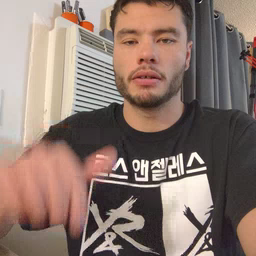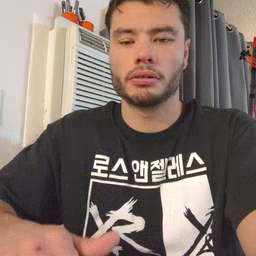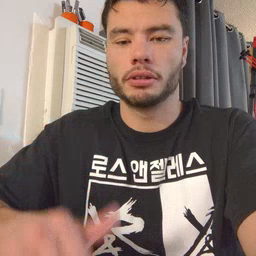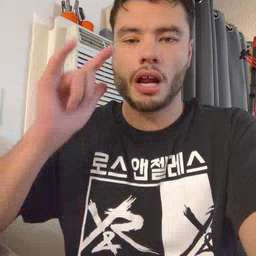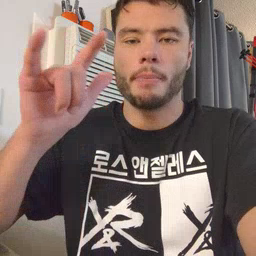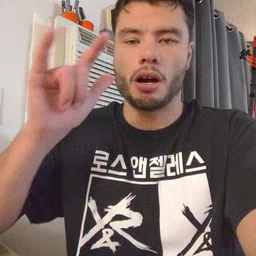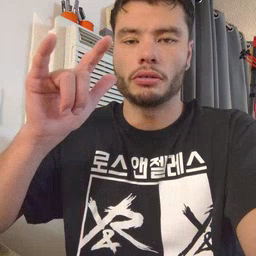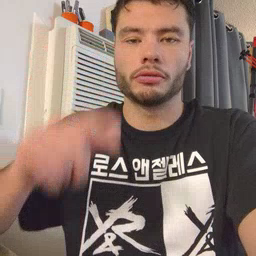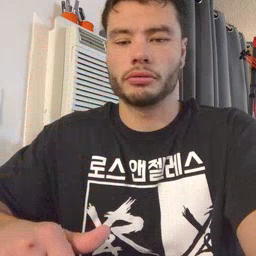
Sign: airplane